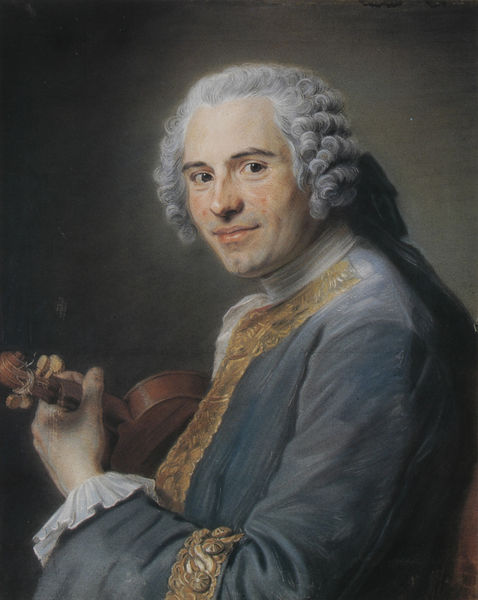
Titel: Jean-Joseph Cassanéa de Mondonville
Künstler: Maurice Quentin de La Tour
Standort: Saint-Quentin
Institution: Musée Antoine Lécuyer
Schlagwörter: blau, dunkel, gemälde, hand, mann, schatten, weiß, gelb, grün, ocker, sitzen, braun, finger, frankreich, grau, hell, hintergrund, licht, mund, nase, orange, pastell, profil, schwarz, stirn, stuhl, ölbild, blick, rot, schal, tuch, beige, malerei, rock, schleife, anzug, hemd, jacke, wand, arm, augen, barock, falten, kragen, mensch, pelz, samt, spitze, ärmel, bildnis, hals, instrument, portrait, porträt, öl, auge, gold, haare, mantel, reich, sitzend, stickerei, adel, spitzen, musik, musiker, augenbrauen, borte, bruststück, kinn, lippen, locke, locken, rechts, rokoko, perücke, lächeln, seitlich, wangen, sitz, halsband, französisch, ölgemälde, spielen, zopf, brauen, glanz, halstuch, musikinstrument, rüschen, augenbraue, nagel, nägel, revers, lächelnd, geschlossen, freude, lachen, froh, offen, wirbel, dreiviertel, punkt, manschette, manschetten, stehkragen, heiter, brokat, bratsche, geige, geiger, saite, violine, seiten, rasiert, portät, halbporträt, wach, fröhlich, saiten, volant, freundlich, schnecke, giege, haarschleife, gewellt, nattier, glücklich, verschmitzt, godl, samtjacke, goldborte, lcoken, augen mund, munter, nobel, zarge, latour, ann, blauer samt, brokatborte, mozartschleife, säite, 18 jahrhudnert, lachenl